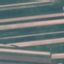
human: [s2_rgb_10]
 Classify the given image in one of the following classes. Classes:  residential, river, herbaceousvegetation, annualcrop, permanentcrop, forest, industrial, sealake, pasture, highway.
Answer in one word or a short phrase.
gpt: AnnualCrop